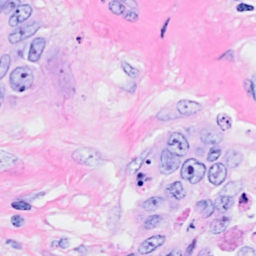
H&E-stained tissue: Breast